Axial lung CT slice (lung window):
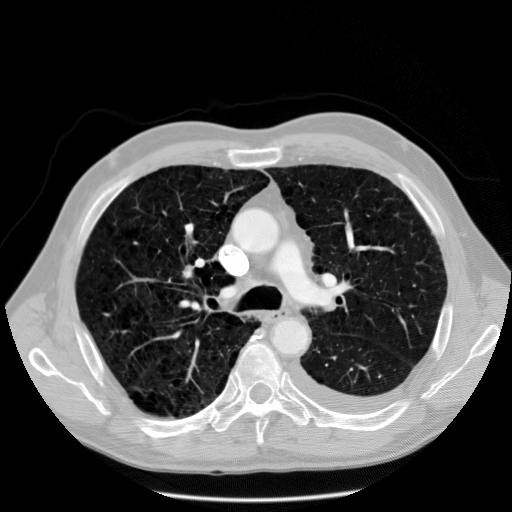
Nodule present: no